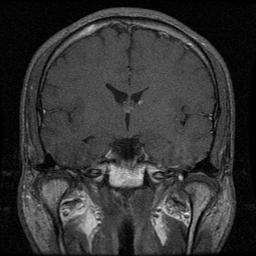
Label: pituitary